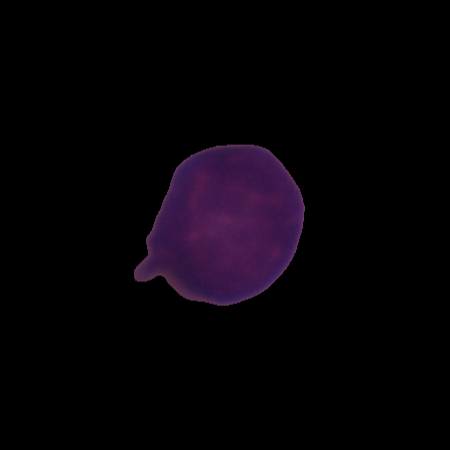
Label: healthy